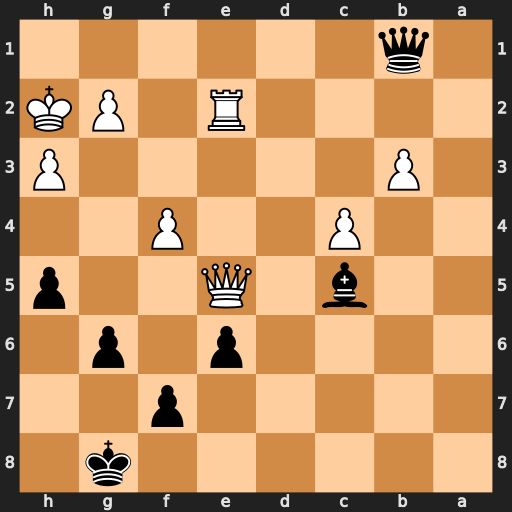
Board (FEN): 6k1/5p2/4p1p1/2b1Q2p/2P2P2/1P5P/4R1PK/1q6
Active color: b
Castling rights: -
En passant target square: -
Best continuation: Bg1+ Kg3 Qd3+